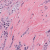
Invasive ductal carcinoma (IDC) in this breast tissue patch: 1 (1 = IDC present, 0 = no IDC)